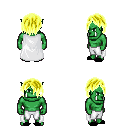
a pixel art fantasy rpg character, male body template, orc, green skin, white cape, white pants, gold bangs hairstyle, black slippers, four views (front, back, left, right), 2x2 character sprite sheet, small pixel art, hard edges, no anti-aliasing